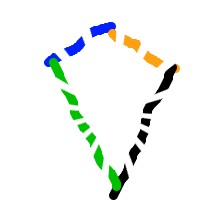
Shape: kite